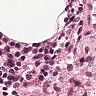
Metastatic tissue present: no